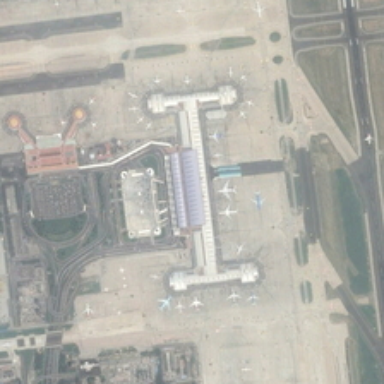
The aircraft parked on the tarmac white .